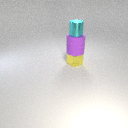
large purple rubber cylinder above small yellow metal cube